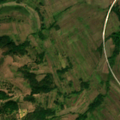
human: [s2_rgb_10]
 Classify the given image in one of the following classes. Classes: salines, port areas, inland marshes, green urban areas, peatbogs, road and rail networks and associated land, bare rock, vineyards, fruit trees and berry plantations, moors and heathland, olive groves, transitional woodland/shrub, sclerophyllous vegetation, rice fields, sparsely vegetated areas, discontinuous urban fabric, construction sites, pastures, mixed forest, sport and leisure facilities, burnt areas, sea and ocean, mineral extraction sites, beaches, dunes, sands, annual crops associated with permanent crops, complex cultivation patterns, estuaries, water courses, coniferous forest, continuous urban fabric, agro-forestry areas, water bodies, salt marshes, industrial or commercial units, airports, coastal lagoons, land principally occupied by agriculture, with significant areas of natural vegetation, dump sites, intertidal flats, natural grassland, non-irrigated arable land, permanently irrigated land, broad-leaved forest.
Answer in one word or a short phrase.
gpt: complex cultivation patterns, land principally occupied by agriculture, with significant areas of natural vegetation, transitional woodland/shrub